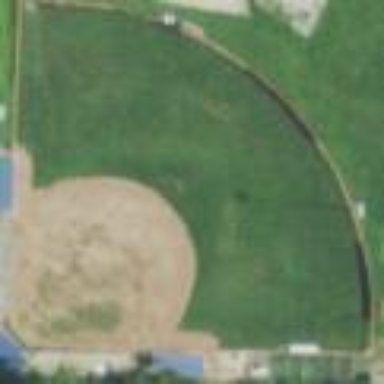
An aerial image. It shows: Baseball pitch for leisure land activities.